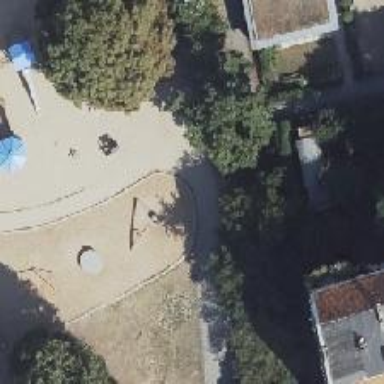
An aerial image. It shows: Playground with basket swing.